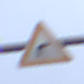
Verkehrszeichen: KurveRechts
Umgebung: Outdoor, Nature
Tageszeit: SunriseSunset
Wetter: Overcast
Licht: Natural
Jahreszeit: NotSpecified
Kontrast: LowContrast